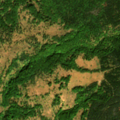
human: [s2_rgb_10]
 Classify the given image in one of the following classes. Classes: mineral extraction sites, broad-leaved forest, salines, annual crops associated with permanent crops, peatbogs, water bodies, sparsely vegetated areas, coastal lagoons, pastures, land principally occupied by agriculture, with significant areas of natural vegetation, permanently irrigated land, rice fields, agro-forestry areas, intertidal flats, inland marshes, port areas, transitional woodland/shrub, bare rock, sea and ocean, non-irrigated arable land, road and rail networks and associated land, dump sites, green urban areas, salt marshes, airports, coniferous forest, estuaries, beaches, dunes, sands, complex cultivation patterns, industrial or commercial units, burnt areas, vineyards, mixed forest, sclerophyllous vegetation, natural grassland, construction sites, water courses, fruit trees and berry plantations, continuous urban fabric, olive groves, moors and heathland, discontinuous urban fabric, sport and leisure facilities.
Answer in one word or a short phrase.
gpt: broad-leaved forest, mixed forest, natural grassland, transitional woodland/shrub